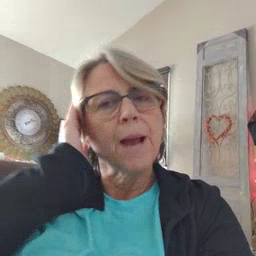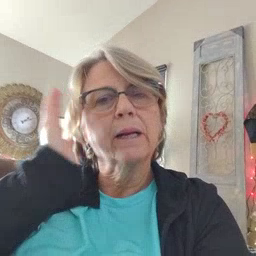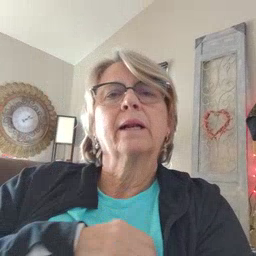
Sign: bed